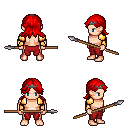
a pixel art fantasy rpg character, male body template, human, light skin, gold arm armor, red pants, red loose hair, iron tiara, spear, four views (front, back, left, right), 2x2 character sprite sheet, small pixel art, hard edges, no anti-aliasing